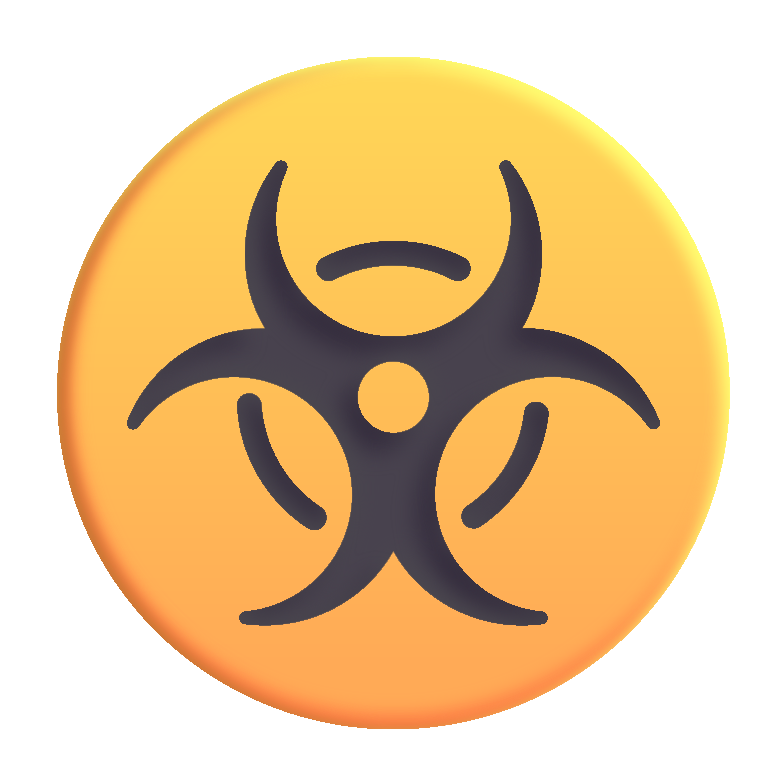
biohazard color